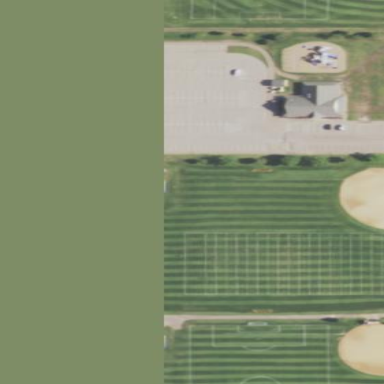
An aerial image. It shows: Baseball pitch for leisure and sports activities.